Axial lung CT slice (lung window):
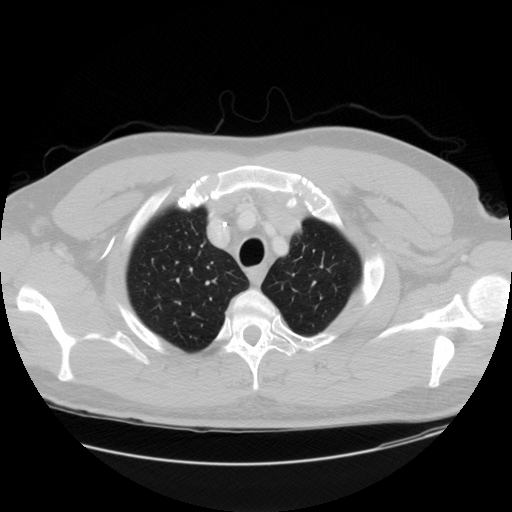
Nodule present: no